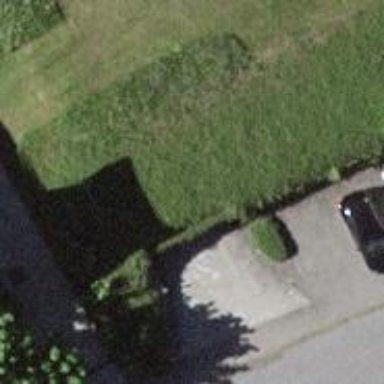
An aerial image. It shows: Retaining wall.